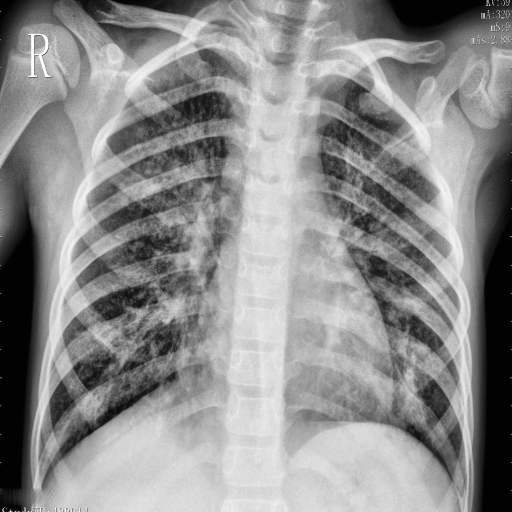
Finding: PNEUMONIA